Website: bh-photo
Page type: customer-info-address
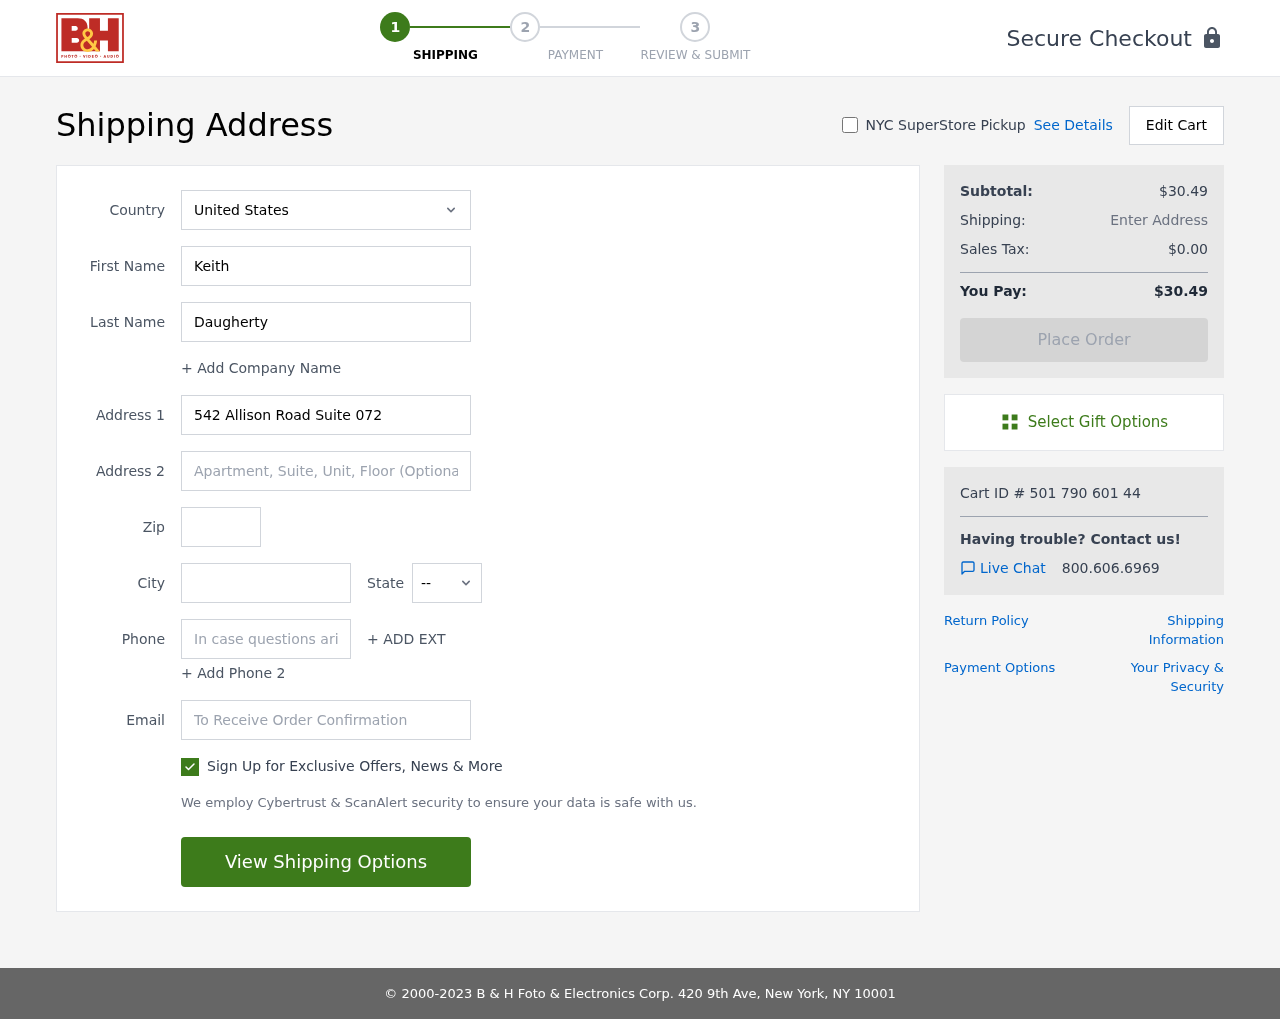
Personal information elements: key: PII_CITY
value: New Caroline
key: PII_COUNTRY
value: United States
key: PII_EMAIL
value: kdaugherty@gmail.com
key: PII_FIRSTNAME
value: Keith
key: PII_LASTNAME
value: Daugherty
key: PII_PHONE
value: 5946726795
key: PII_POSTCODE
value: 02878
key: PII_STATE_ABBR
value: IL
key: PII_STREET
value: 542 Allison Road Suite 072
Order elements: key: ORDER_SUBTOTAL
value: $30.49
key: ORDER_TAX
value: $0.00
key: ORDER_TOTAL
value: $30.49
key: ORDER_ID
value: Cart ID # 501 790 601 44